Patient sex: M
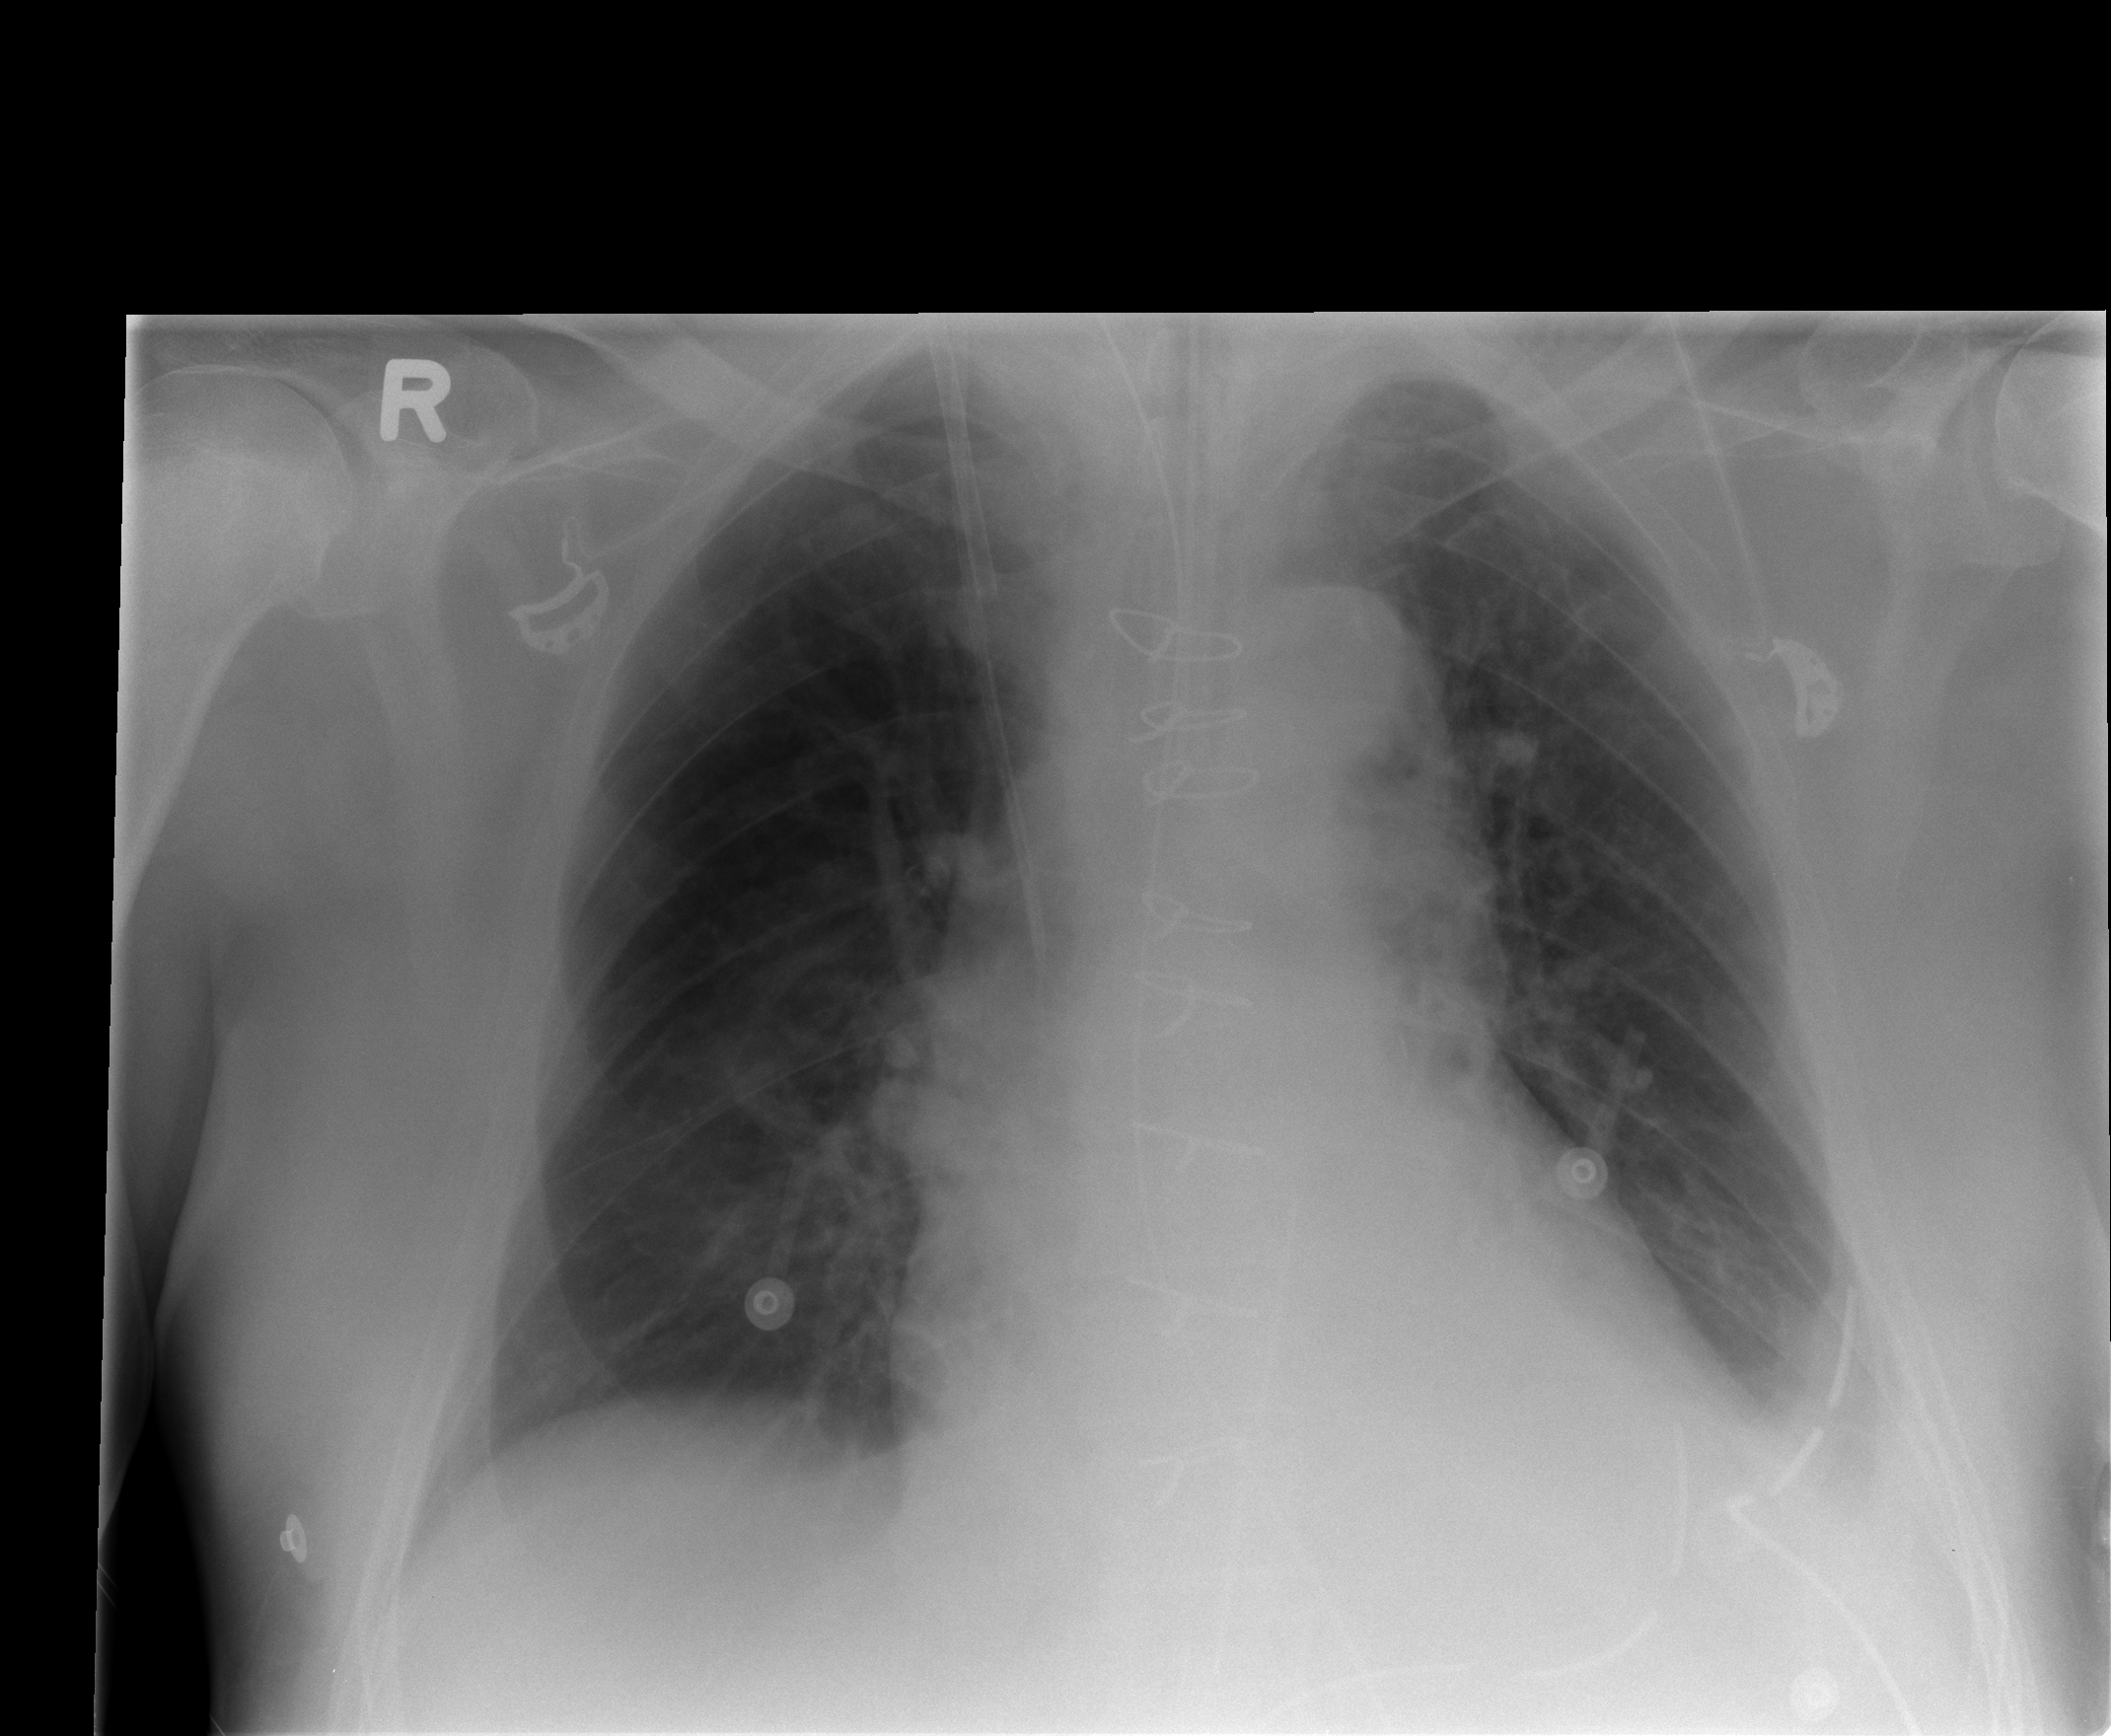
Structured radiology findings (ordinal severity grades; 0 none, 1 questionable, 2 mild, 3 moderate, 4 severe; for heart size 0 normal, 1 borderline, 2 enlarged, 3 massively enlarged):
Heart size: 2
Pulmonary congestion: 0
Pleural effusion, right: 0
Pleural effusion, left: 2
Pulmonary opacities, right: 0
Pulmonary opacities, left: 0
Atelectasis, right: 2
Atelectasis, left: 2